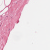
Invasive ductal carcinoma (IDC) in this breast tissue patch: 0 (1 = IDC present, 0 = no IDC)